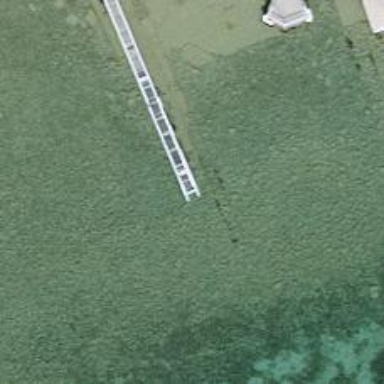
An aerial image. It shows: Man-made pier.